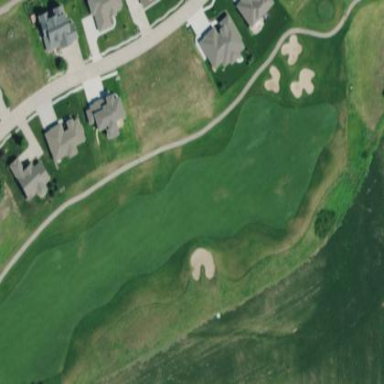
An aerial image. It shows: Golf rough area.